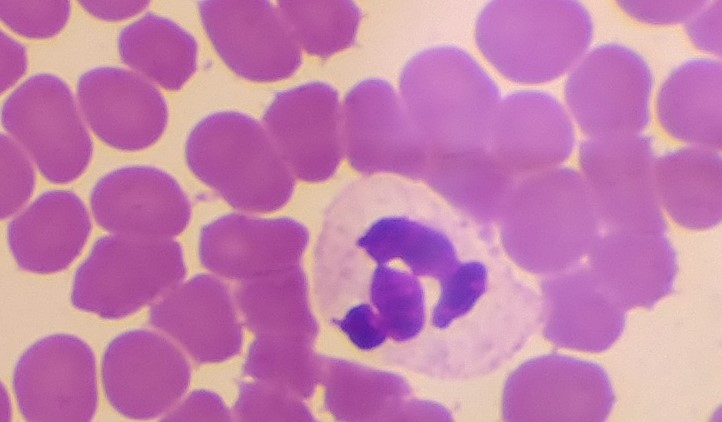
White blood cell type: Neutrophil